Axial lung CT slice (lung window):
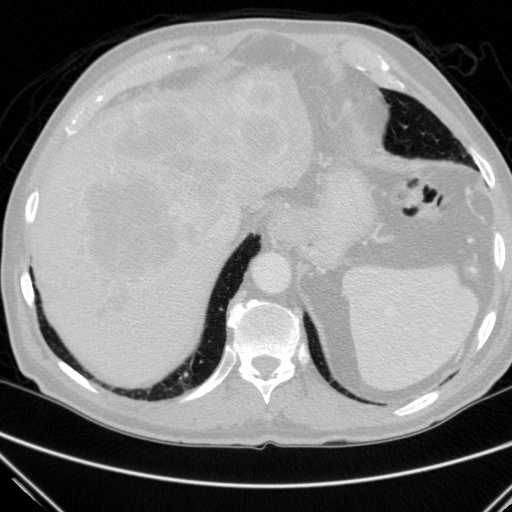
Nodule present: yes
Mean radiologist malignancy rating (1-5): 1.667